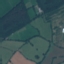
Land use / land cover: Pasture